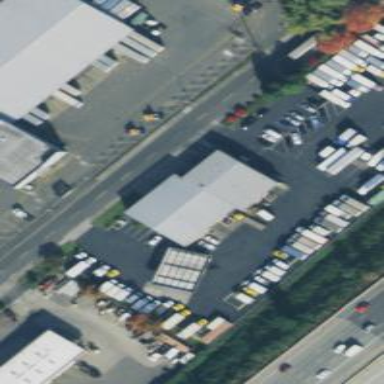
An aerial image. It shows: Building with car rental service.